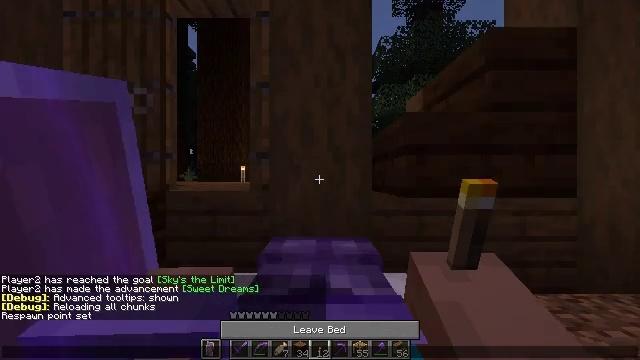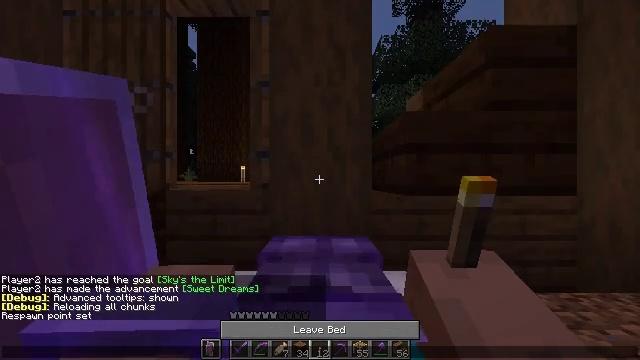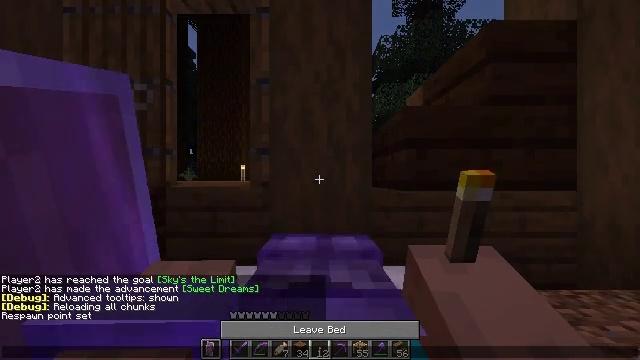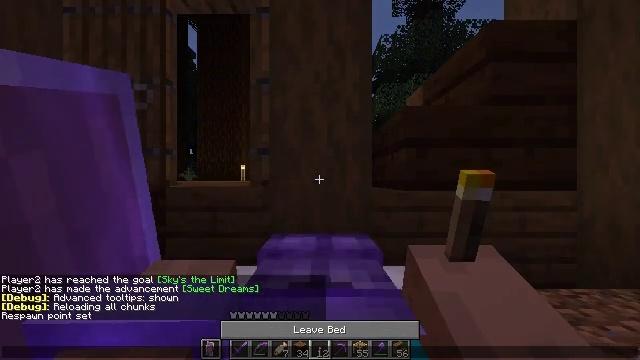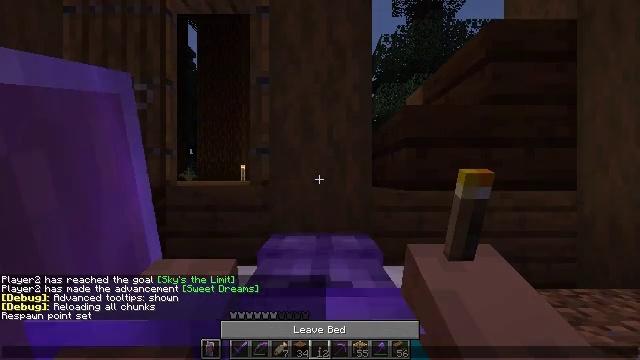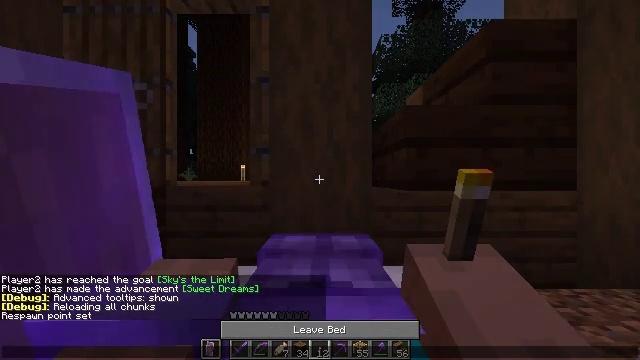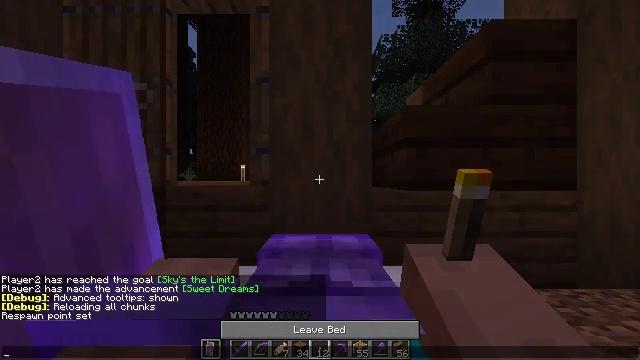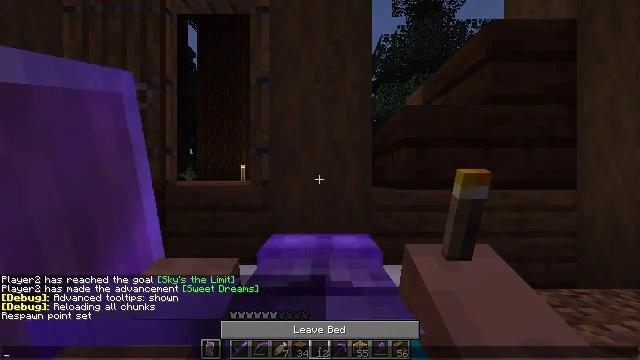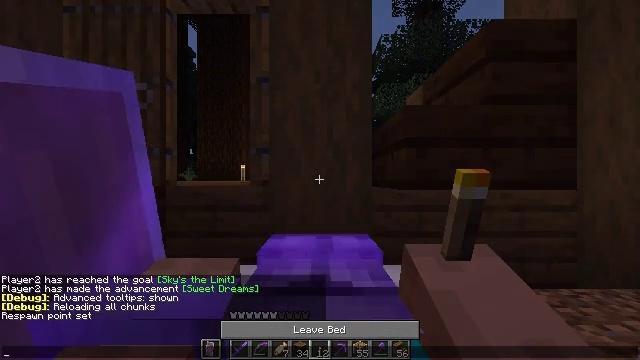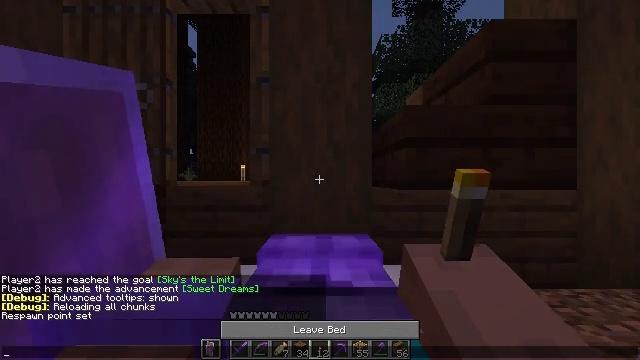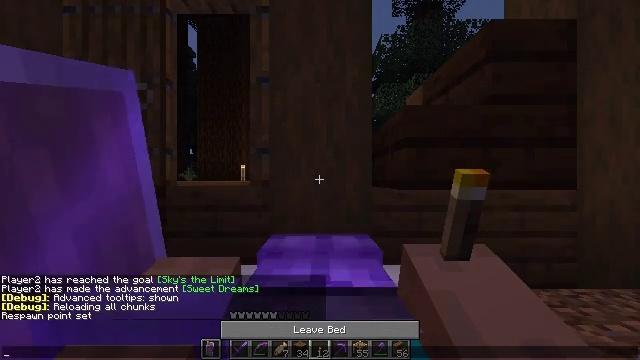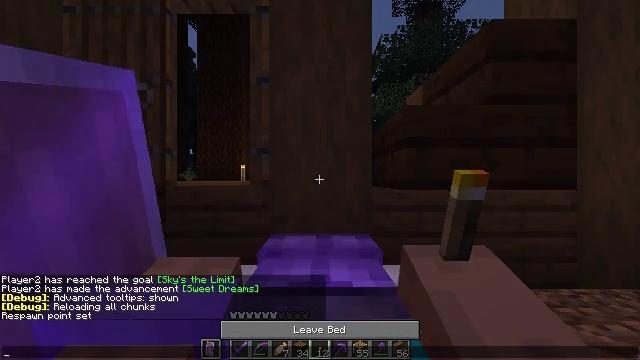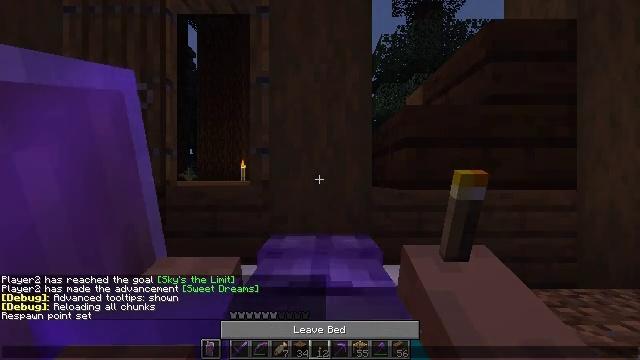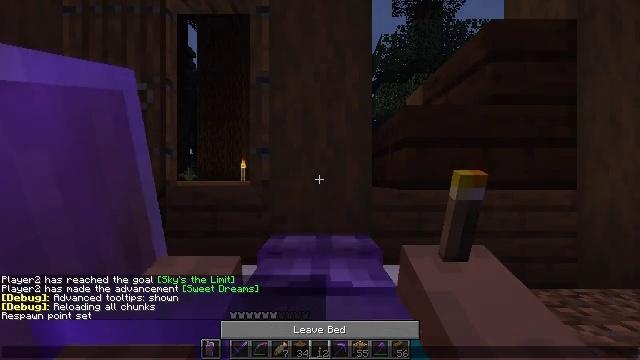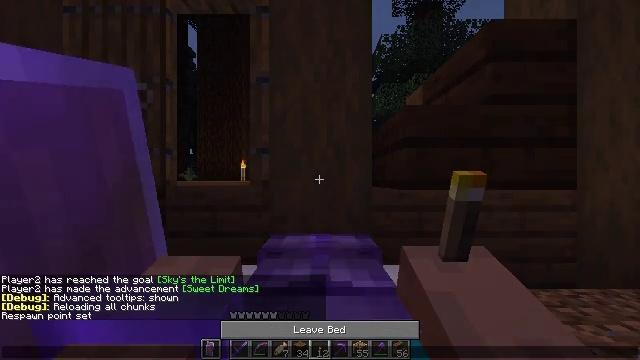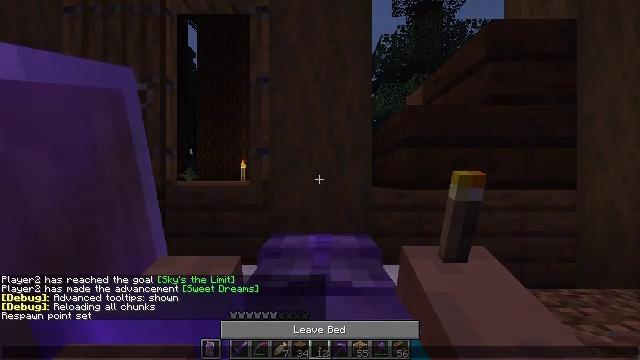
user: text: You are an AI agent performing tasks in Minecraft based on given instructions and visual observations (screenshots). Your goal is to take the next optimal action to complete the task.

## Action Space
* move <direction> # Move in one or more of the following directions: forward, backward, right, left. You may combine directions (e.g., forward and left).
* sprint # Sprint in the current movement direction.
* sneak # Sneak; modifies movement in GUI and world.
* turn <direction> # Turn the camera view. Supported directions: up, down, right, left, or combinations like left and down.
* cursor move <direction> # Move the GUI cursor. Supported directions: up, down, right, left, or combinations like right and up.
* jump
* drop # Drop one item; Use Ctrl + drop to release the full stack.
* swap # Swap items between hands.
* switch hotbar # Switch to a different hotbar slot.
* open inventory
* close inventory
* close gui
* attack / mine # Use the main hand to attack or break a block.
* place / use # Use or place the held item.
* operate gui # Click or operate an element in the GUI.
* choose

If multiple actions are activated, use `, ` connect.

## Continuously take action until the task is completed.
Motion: motion action
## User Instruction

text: Collect the dark oak stairs by mining.
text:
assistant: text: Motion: no_op
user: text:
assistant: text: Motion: no_op
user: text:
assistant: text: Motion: no_op
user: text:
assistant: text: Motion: no_op
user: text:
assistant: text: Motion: no_op
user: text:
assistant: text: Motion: no_op
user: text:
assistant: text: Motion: no_op
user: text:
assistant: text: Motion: no_op
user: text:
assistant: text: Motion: no_op
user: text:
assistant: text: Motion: no_op
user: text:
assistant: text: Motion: no_op
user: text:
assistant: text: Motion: no_op
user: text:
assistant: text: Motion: no_op
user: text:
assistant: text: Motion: no_op
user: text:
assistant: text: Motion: no_op
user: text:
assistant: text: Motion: no_op
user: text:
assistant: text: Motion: no_op
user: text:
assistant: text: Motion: no_op
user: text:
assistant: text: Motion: no_op
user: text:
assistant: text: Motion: no_op
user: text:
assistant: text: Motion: no_op
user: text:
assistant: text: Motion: no_op
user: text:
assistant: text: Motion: no_op
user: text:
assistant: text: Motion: no_op
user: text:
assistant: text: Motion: no_op
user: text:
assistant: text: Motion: no_op
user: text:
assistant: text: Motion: no_op
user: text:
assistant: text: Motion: no_op
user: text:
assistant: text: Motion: no_op
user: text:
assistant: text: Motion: no_op